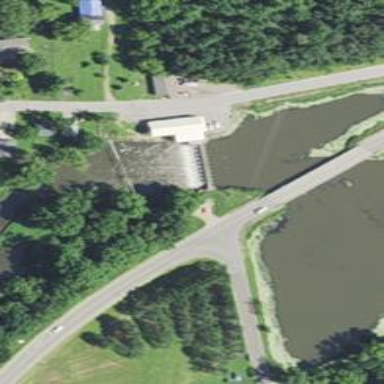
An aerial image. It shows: Dam across waterway.